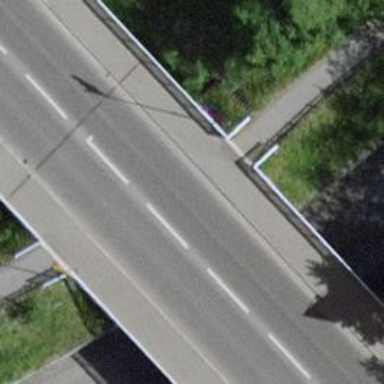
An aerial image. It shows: Primary highway bridge with asphalt surface. It has cycle track and is built with beam structure.